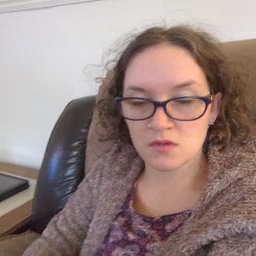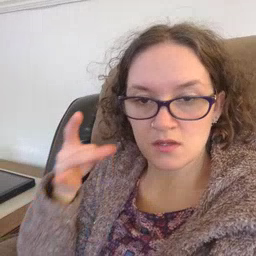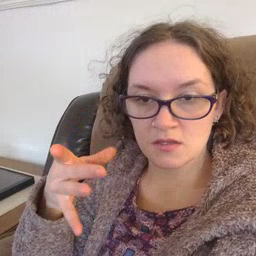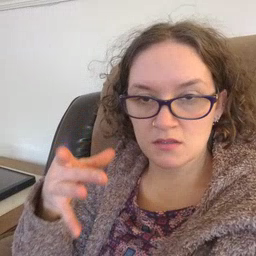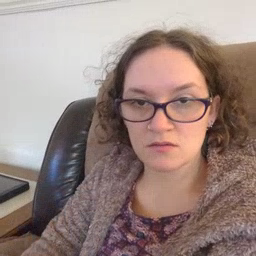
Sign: hate